Question: I'm trying to build an unordered list i HTML where the user is able to "select" the listitems (basically they're just copied into a div when clicked on)
While this is quite easy to achieve, the user should also be able to press a key on their keyboard to make the list scroll to the first listitem which first letter is equal to the letter of the pressed key.
Image for reference:

Let's pretend that there are 200+ listitems in the above list and I want to "search"/go to , I hit on my keyboard and the list scrolls to the first instance in the list starting with "a"
I was wondering if there's already any jQuery plugins out there, that does exactly this? :-) Been searching around, but without any luck at all. If not, I'd of course have to write it myself, I'm just not sure on how to actually capture the letter the user presses.
Any hint on how to create this is greatly appreciated! :-)
Thanks in advance.
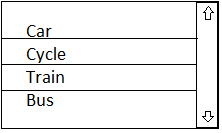
Answer: I wrote my code to override the default browser behavior for '<select multiple="multiple">'. My conclusion is that it's a bad idea to try doing this, because of how each browser treats input and jQuery code.
I suggest Mr. Mortensen to find a UI widget or replacement such as checkboxes inside a scrolling div that will provide more predictable behavior, then apply my code functionality to that choice. There are various options I stuck with the generic '<select>' code:
I was surprised worked just like I wanted. just ignored my code. : When a key is pressed to select an item out of view, it will scroll up, but not down. Puzzling. : I cannot have 'event.preventDefault()' working. So my whole code is ignored.
<URL>
'''
<html>
<head>
<style type="text/css">
</style>
<script type="text/javascript" src="jquery.js"></script>
<script type="text/javascript">
$(document).ready(function() {
var indices = {};
var count = 1;
// build a dictionary matching first letters to indices of where
// they were found
$("#mylist option").each(function() {
var letter = $(this).text().charAt(0).toLowerCase();
if(!indices[letter]) {
indices[letter] = [];
}
indices[letter].push(count);
count++;
});
var lastletter = "";
var lastindex = -1;
$("#mylist").on('keypress', function(event) {
event.preventDefault();
var pressed = String.fromCharCode(event.keyCode).toLowerCase();
if(pressed == lastletter) {
lastindex == indices[lastletter].length - 1 ? lastindex = 0 : lastindex++;
}
else {
lastletter = pressed;
lastindex = 0;
}
if(indices[lastletter]) {
var target = indices[lastletter][lastindex];
$("#mylist option:selected").each(function() {
$(this).removeAttr("selected");
});
$("#mylist option:nth-child(" + target + ")").attr("selected", "selected");
}
});
});
</script>
</head>
<body>
<select id="mylist" multiple="multiple" size="5">
<option value="1">Tank</option>
<option value="2">APC</option>
<option>Mini tricycle</option>
<option>Bike</option>
<option>Megatank</option>
<option>Brawler</option>
<option>Trailer</option>
<option>Md Tank</option>
<option>Armored van</option>
<option>War Machine</option>
</select>
</body>
</html>
'''